Question: I have created one button and applied image (.png with transparent background) on it.

My button background is set on transparent but as you can see the background color is still there.
How can I make this work as it should?
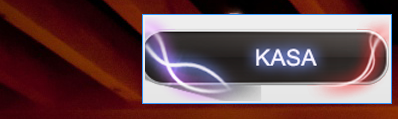
Answer: Give this a shot.
'''
'Making Existing Button Transparent
btnKasa.FlatStyle = Windows.Forms.FlatStyle.Flat
btnKasa.FlatAppearance.BorderSize = 0
btnKasa.FlatAppearance.MouseDownBackColor = Color.Transparent
btnKasa.FlatAppearance.MouseOverBackColor = Color.Transparent
btnKasa.BackColor = Color.Transparent
'''